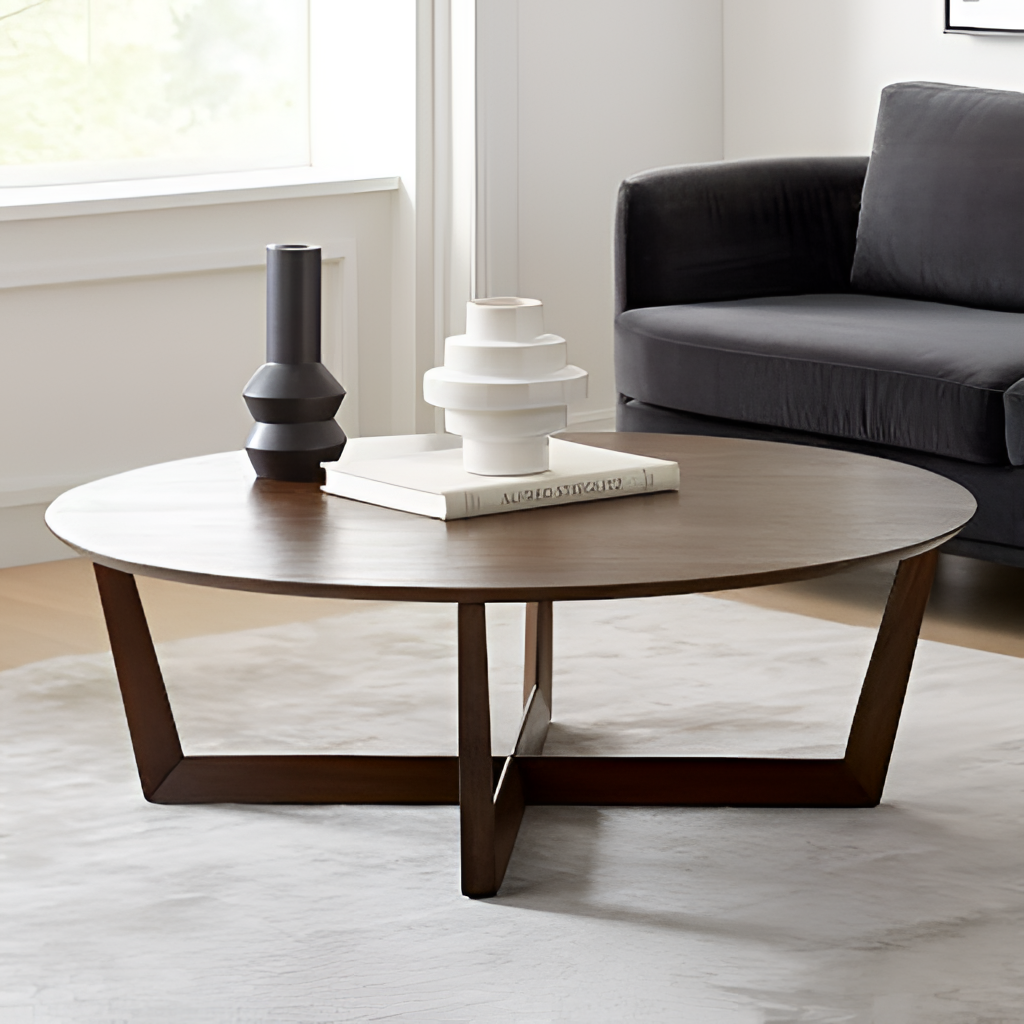
brown wood coffee table, living room, paint wallpaper, with solid pattern, modern, brown wood flooring, with plank pattern